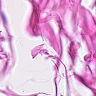
Metastatic tissue present: no